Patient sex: F
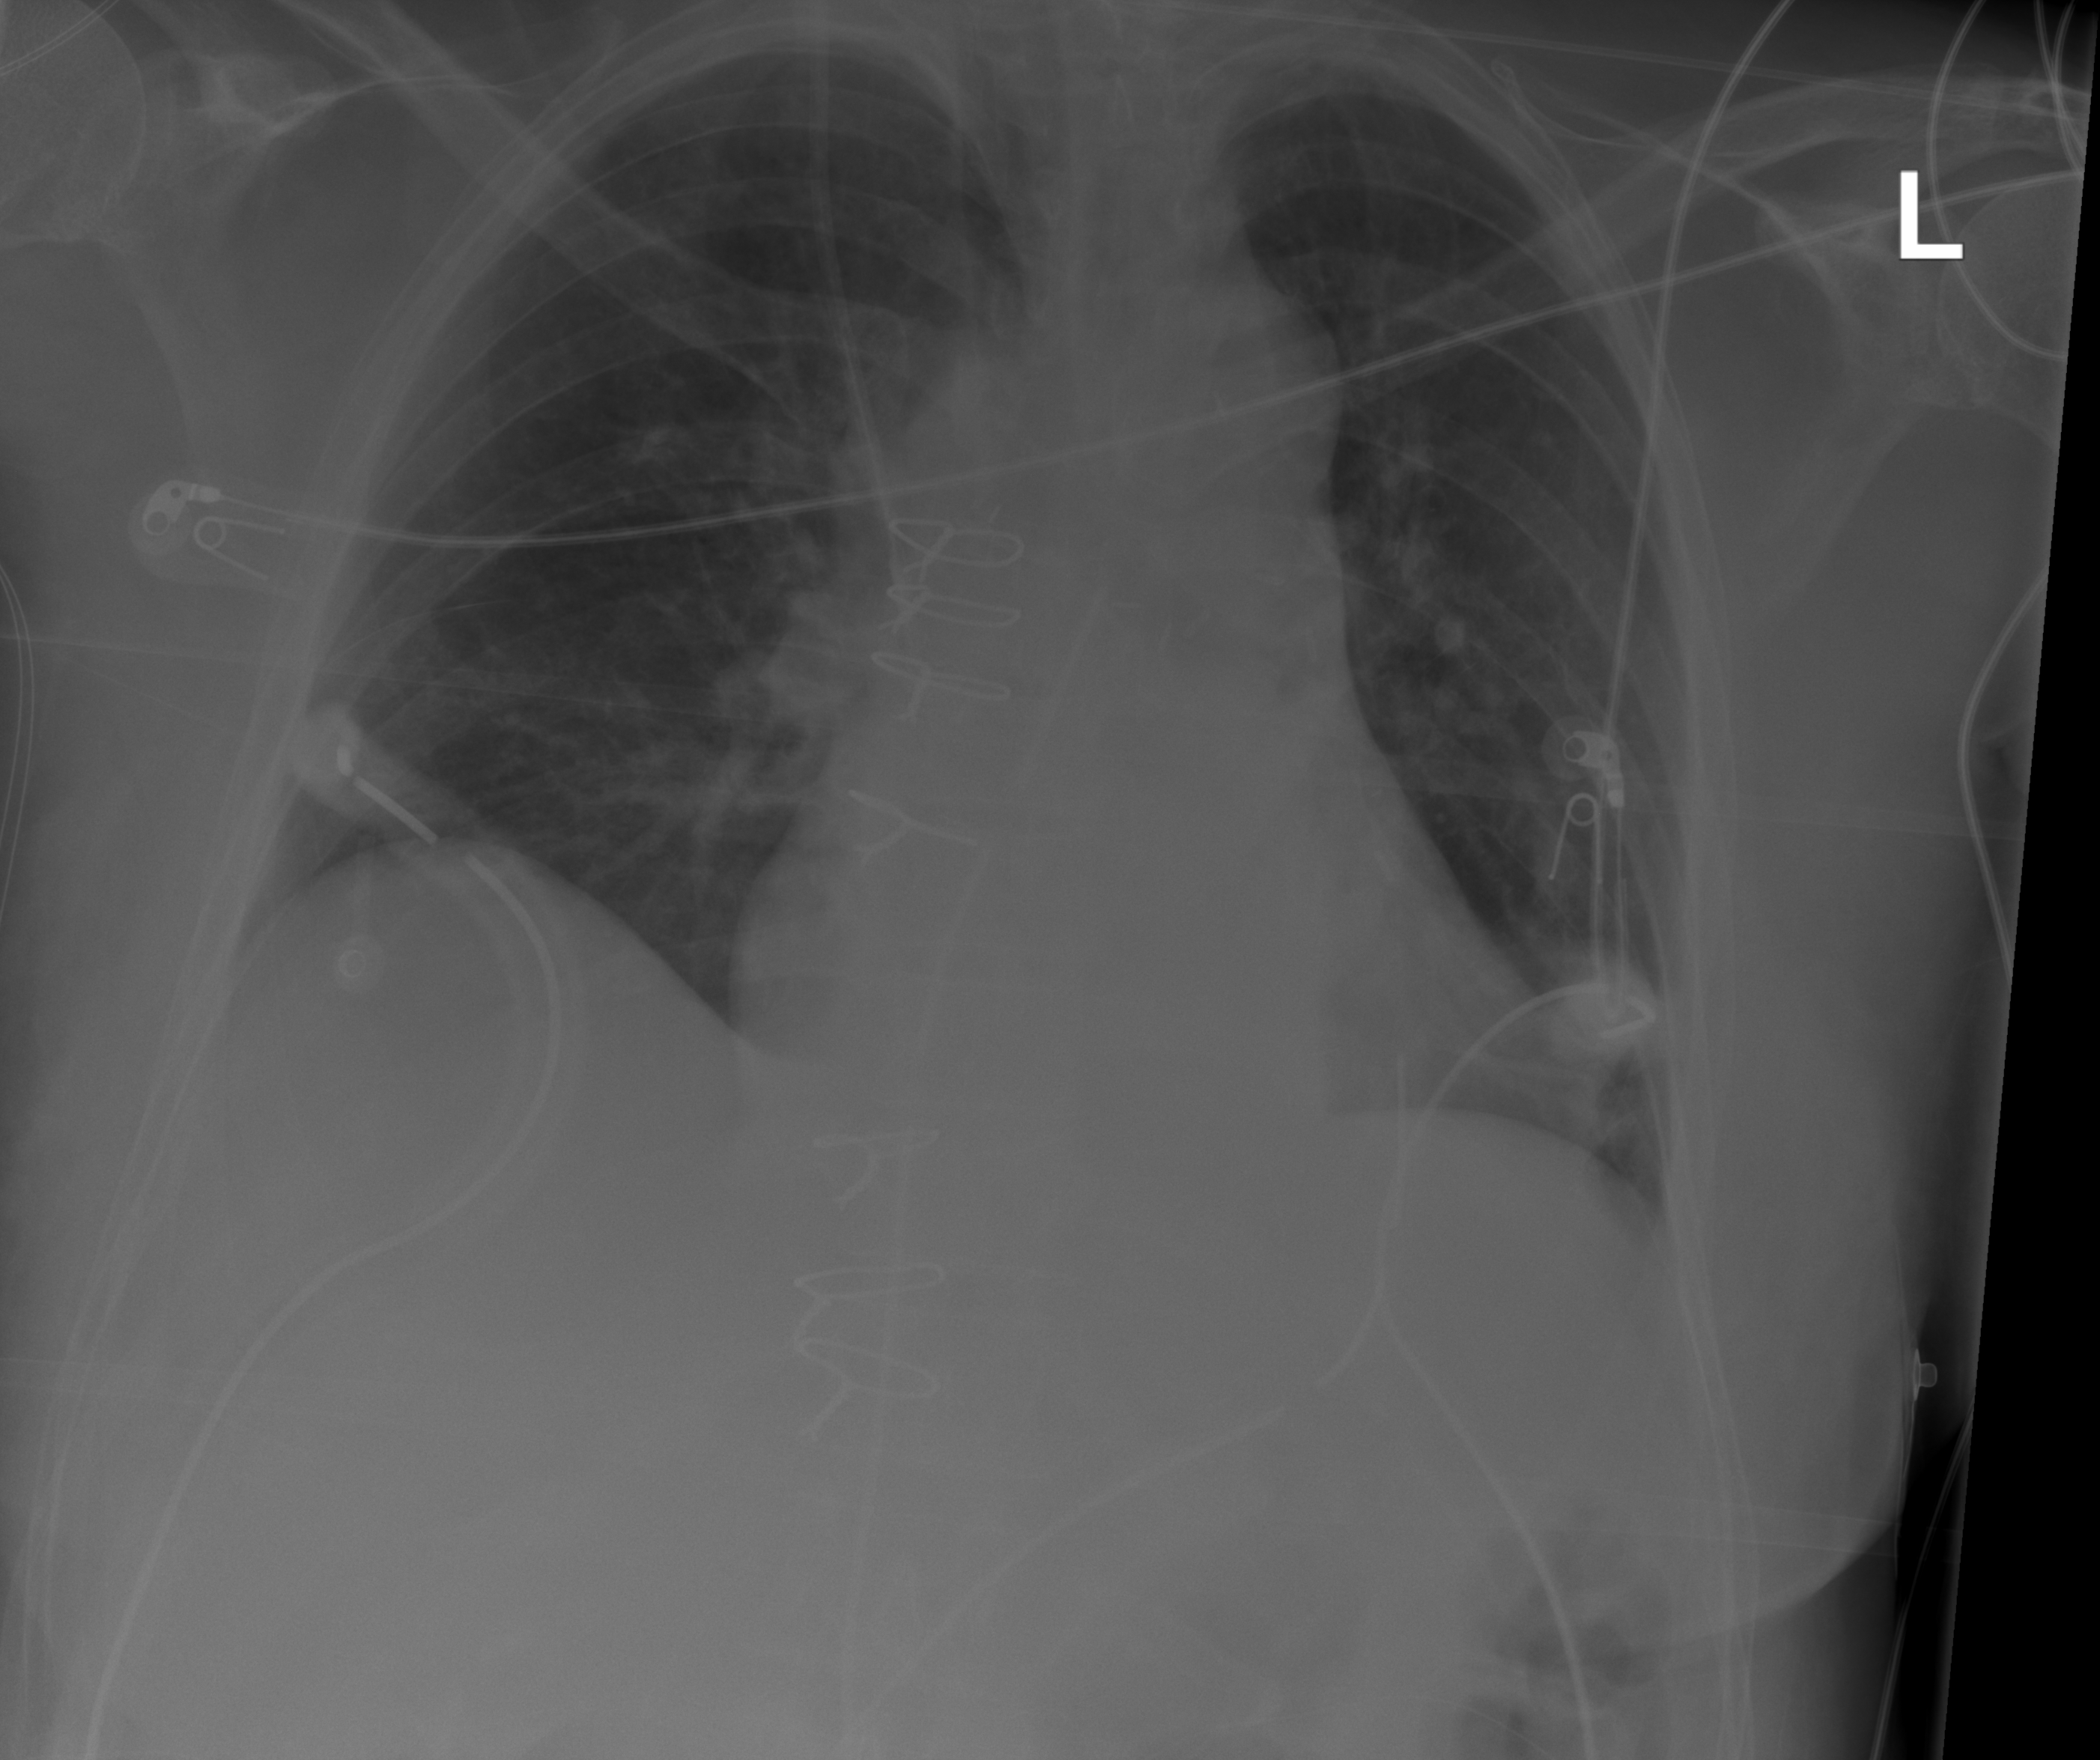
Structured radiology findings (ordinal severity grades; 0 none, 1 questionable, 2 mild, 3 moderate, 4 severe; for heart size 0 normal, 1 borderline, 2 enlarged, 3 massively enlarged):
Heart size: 0
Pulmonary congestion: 0
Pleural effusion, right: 0
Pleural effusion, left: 0
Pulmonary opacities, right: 0
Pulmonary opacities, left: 0
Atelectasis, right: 0
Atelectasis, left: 2